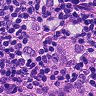
Metastatic tissue present: yes